Field crop: maize
Growth stage: 2
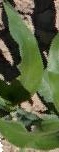
Species: maize